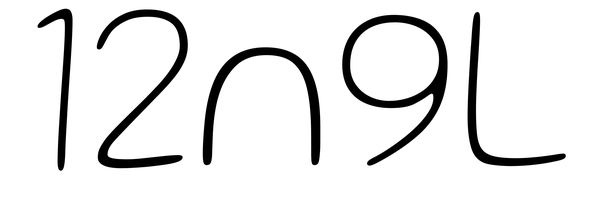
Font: Gluten_Thin